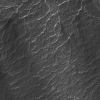
Atmospheric dust classification: not_dusty